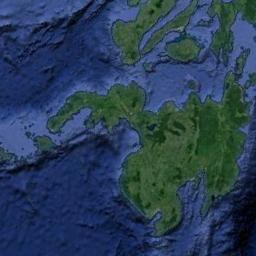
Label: island